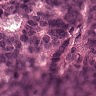
Metastatic tissue present: yes